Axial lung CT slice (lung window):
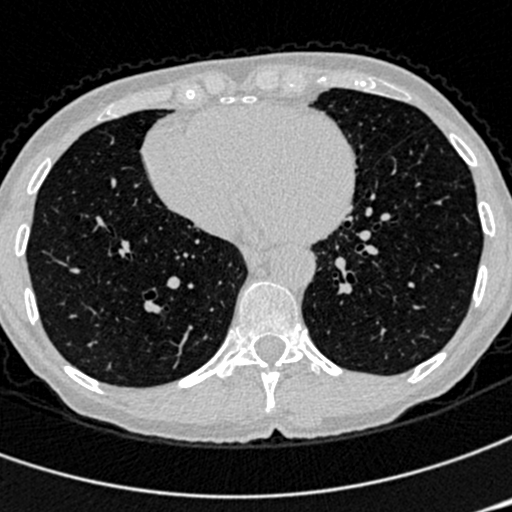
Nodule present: no